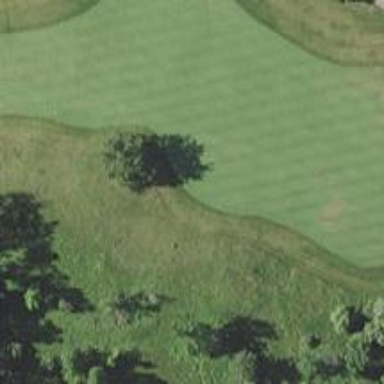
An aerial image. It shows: Grassy fairway on golf course.